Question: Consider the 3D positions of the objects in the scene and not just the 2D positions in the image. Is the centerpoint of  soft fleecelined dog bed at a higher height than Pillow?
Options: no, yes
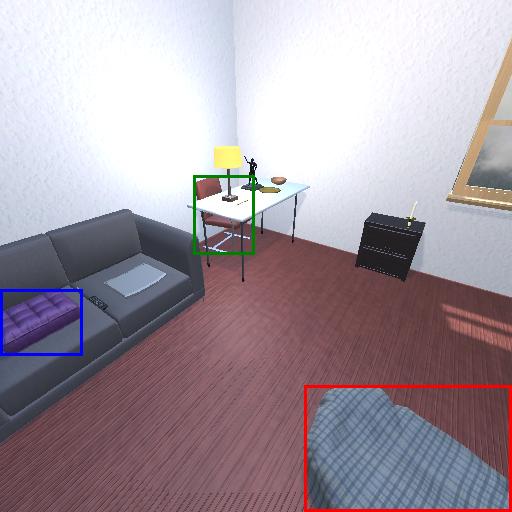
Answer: no